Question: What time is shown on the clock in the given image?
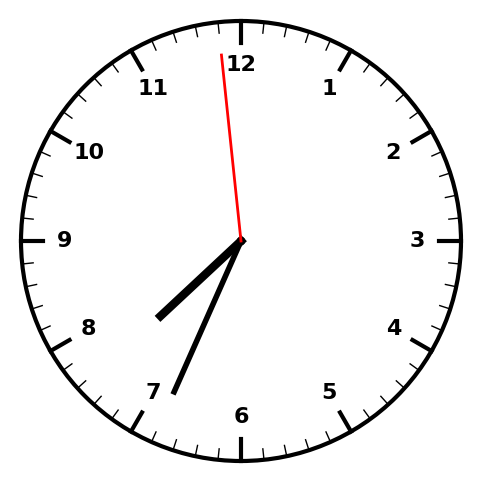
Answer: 07:33:59